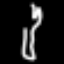
Label: fork